Milling tool wear sample.
Tool blade image: 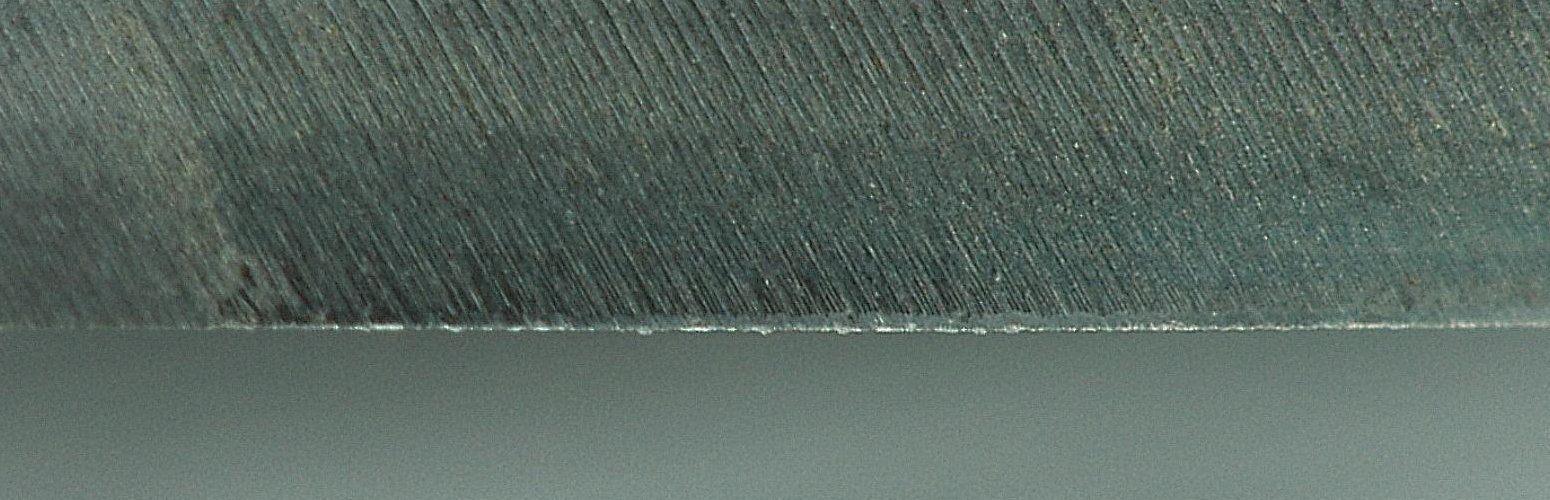
Chip image: 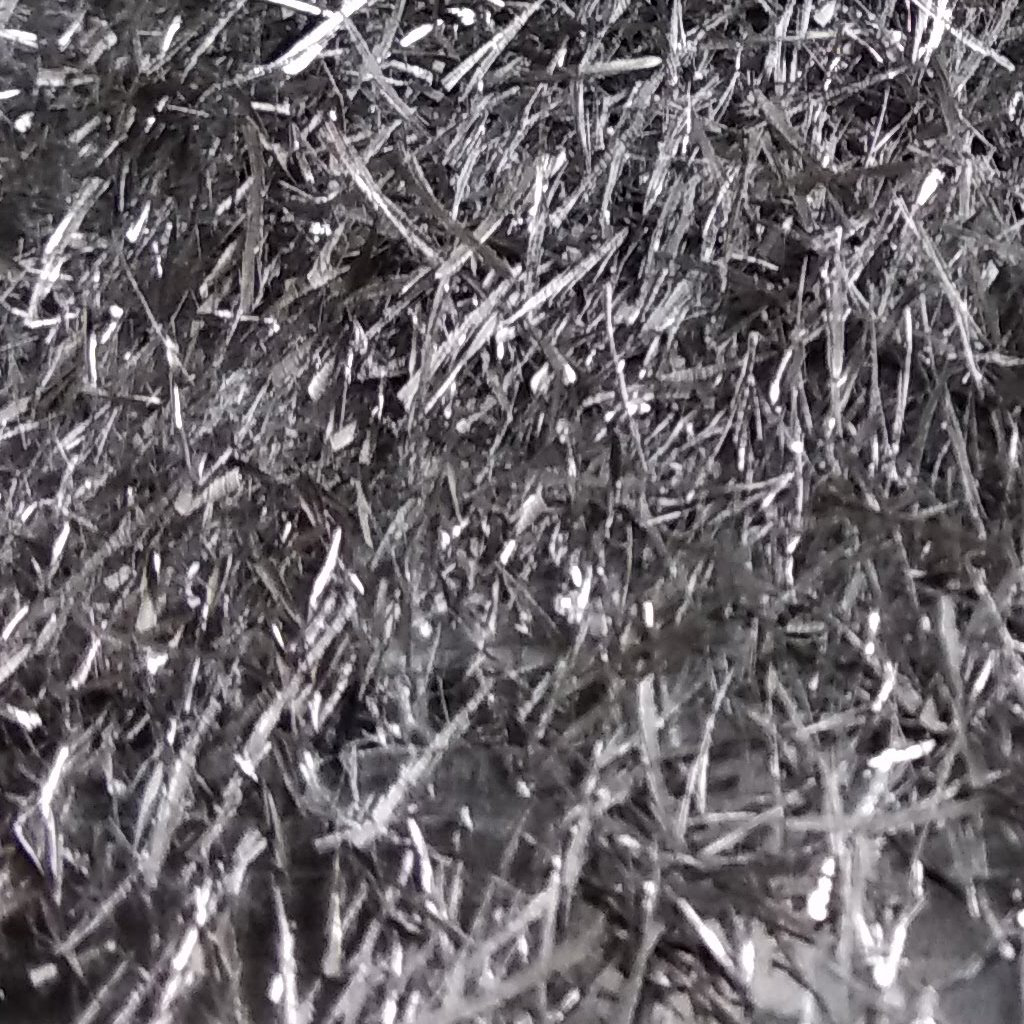
Workpiece image: 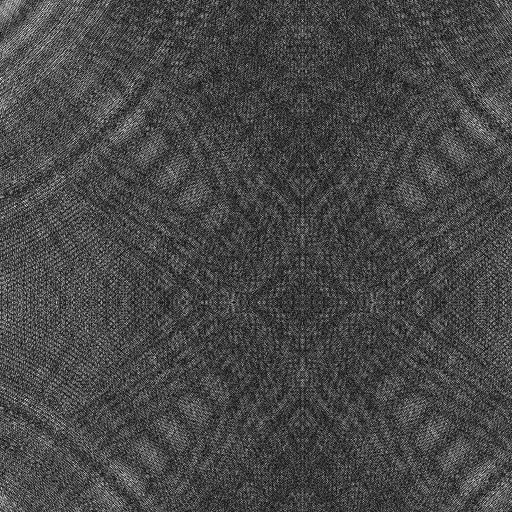
Tool wear state: sharp
Gaps: 0
Flank wear: 23.19
Overhang: 9.51
Force-signal Mel-spectrograms (X, Y, Z axes): 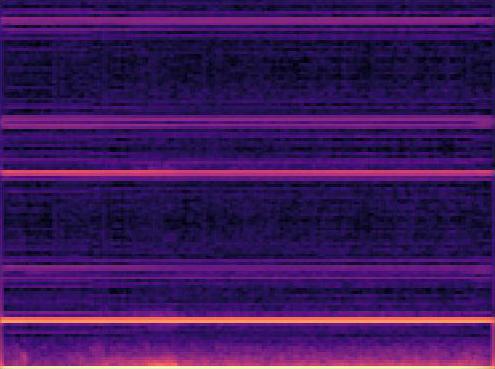 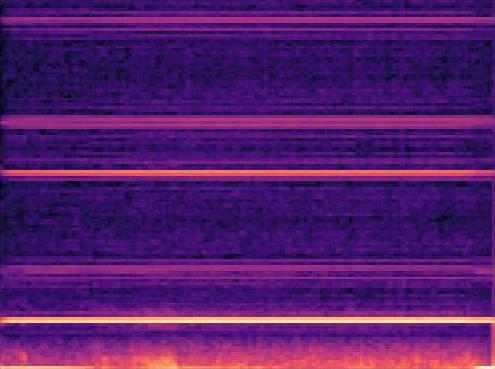 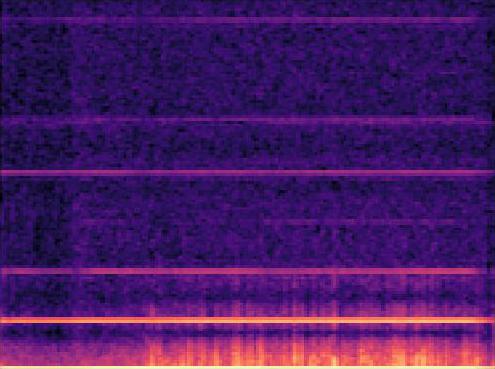
Force-signal scalograms (X, Y, Z axes): 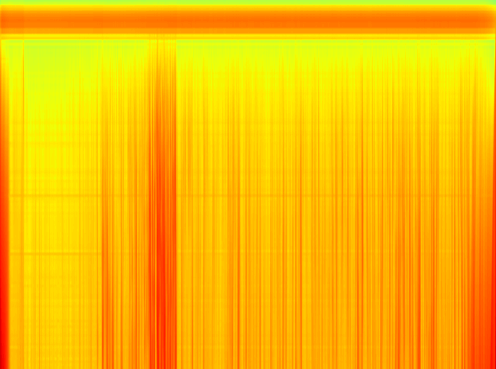 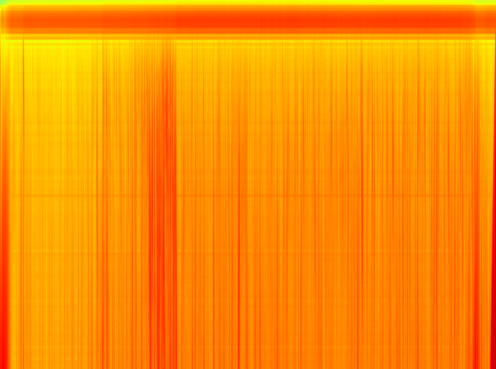 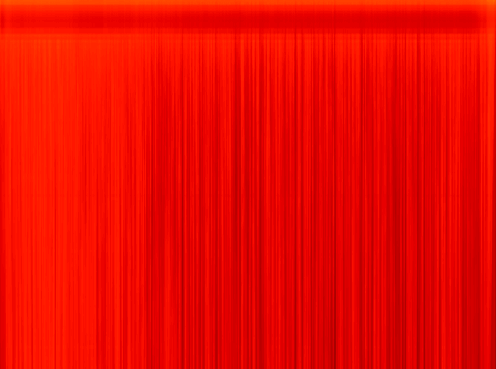
Force phase: initial_break_in_wear